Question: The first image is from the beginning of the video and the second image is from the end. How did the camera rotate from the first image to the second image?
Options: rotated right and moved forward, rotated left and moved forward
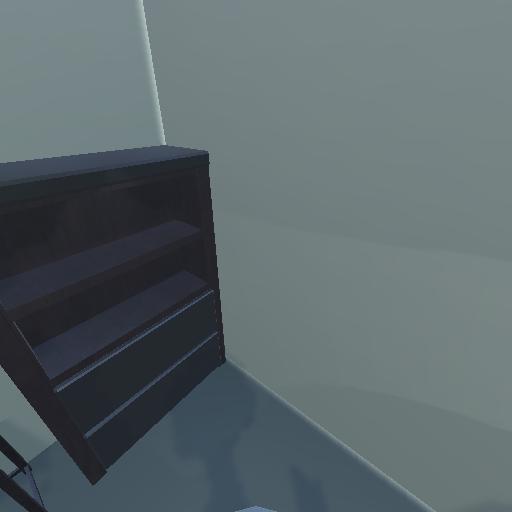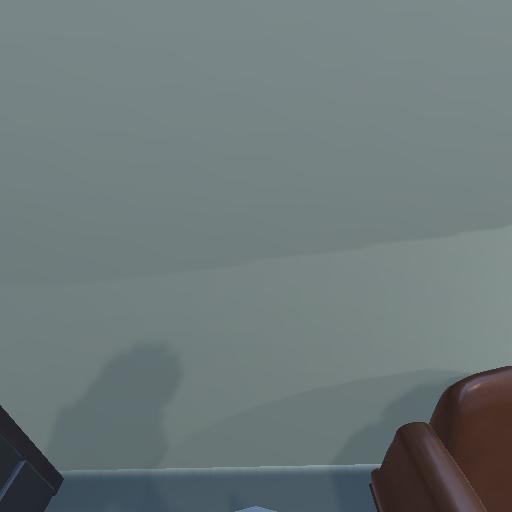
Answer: rotated right and moved forward